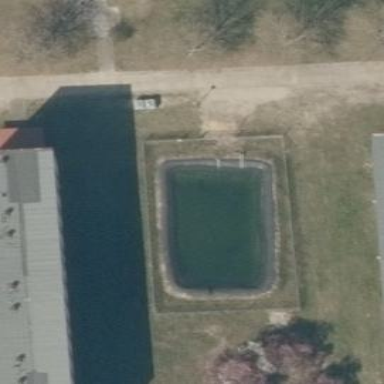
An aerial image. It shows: Pond with emergency fire water supply.